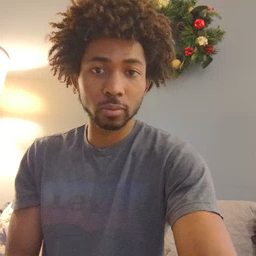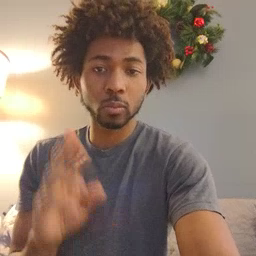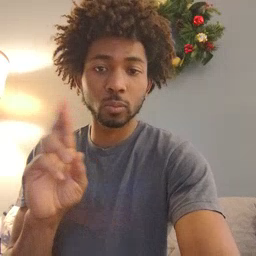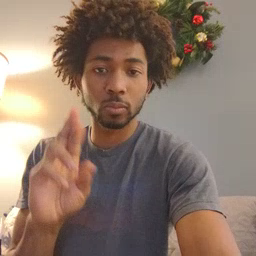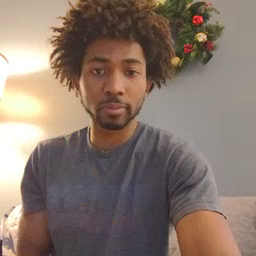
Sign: refrigerator